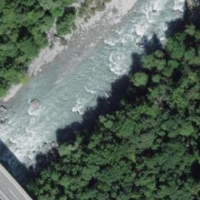
EUNIS habitat code: 57
Species observed at this site:
Lathraea squamaria